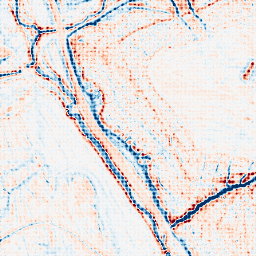
Category: edge_preserving
Decomposition family: anisotropic_diffusion
Decomposition parameters: iterations: 50
kappa: 100
gamma: 0.05
Upsampling method: sinc_blackman
Upsampling parameters: scale: 4
kernel_size: 4
Upsampling scale: 4